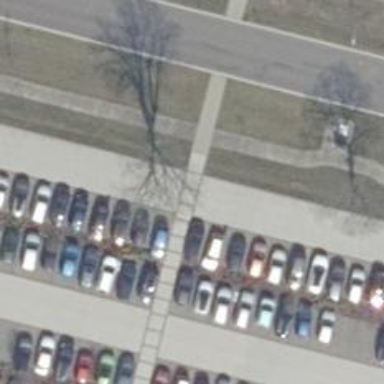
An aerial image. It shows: Parking aisle designated as service road.